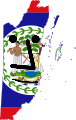
Label: 5_NPC